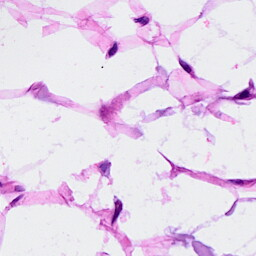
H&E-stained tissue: Breast